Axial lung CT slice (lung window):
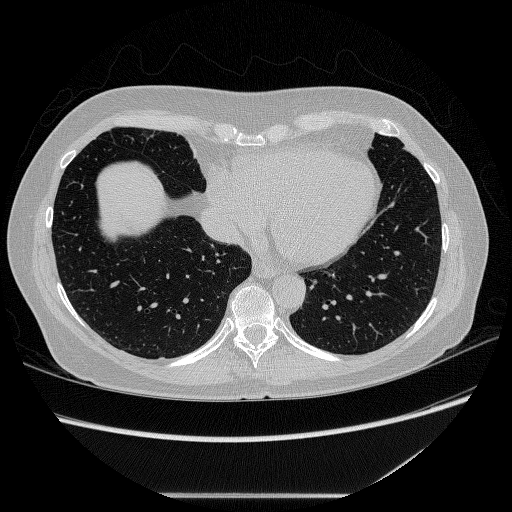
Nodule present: no